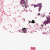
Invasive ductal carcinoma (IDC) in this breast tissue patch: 0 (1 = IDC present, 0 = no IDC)